Field crop: maize
Growth stage: 1
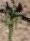
Species: atriplex